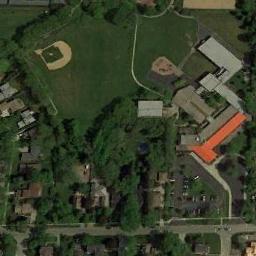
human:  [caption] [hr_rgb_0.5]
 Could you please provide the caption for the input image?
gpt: A baseball diamond is surrounded by many buildings and trees .

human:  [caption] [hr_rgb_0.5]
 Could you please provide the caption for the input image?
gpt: There is a railway near the baseball field .

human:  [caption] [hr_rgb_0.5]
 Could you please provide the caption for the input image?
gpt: There is a baseball diamond in the grass among the roads, The houses and the forests .

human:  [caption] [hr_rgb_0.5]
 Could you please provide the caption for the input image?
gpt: Many trees are near the baseball diamond .

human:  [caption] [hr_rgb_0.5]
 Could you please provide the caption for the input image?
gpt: A baseball diamond surrounded by some trees and some houses beside .